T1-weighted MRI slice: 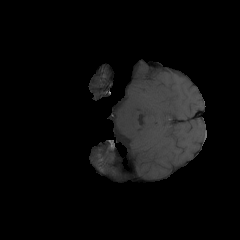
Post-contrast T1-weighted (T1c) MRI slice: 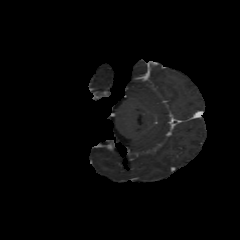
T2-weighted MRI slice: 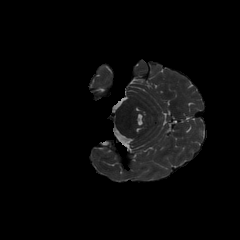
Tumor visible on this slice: no